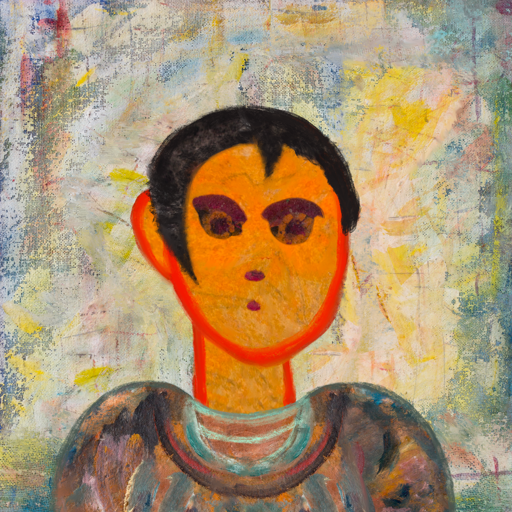
Background: Irani, Head And Neck Front: Sisters, Face Front: Doll, Bust: Boggyland, Hair Front: Roy_Bahadur, Head Accessory: Blank, Second Necklace: Blank, Necklace: Blank, Baby: Blank